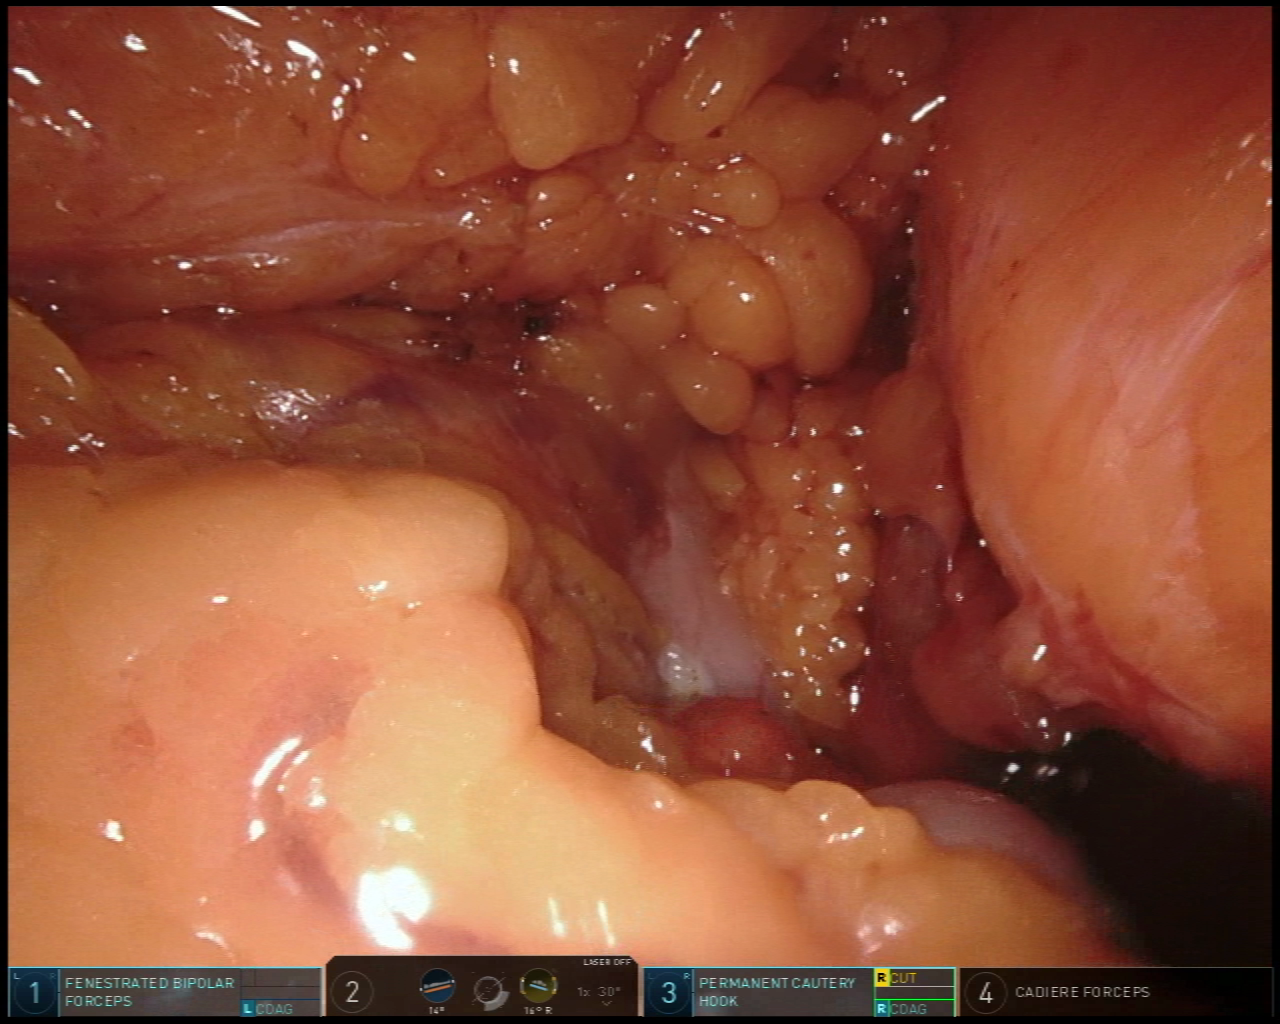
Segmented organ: stomach
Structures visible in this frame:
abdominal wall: no
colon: yes
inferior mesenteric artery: no
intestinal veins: no
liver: no
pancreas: no
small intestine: no
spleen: no
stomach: yes
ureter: no
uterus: no
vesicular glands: no